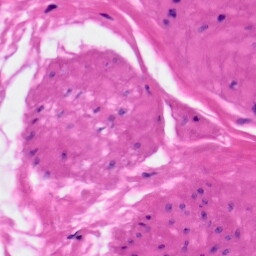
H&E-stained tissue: Skin